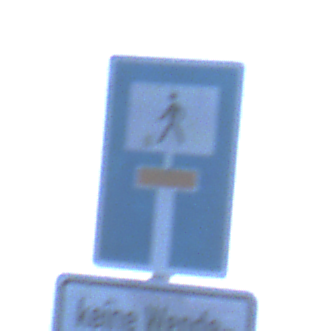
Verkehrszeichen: SackgasseFussgaengerDurchlaessig
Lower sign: HinweisGeaenderteVorfahrtVerkehrsfuehrungVerkehrsregelung3
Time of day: MorningAfternoon
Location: Outdoor (Nature)
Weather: PartlyCloudy
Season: NotSpecified
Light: Natural